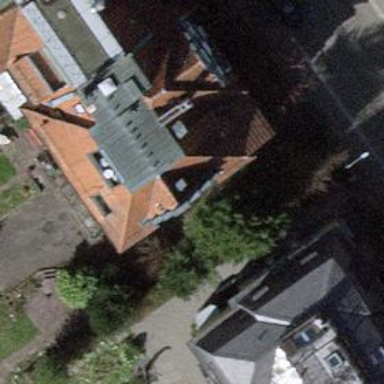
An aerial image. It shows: The half-hipped roof part of building oriented across.